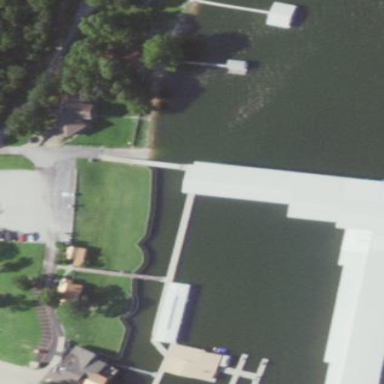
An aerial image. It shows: Building used for boat storage.